Interaction volume radius: 5 \u00c5
Interaction volume height: 25 \u00c5
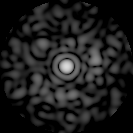
Disorder parameter: 0.8073